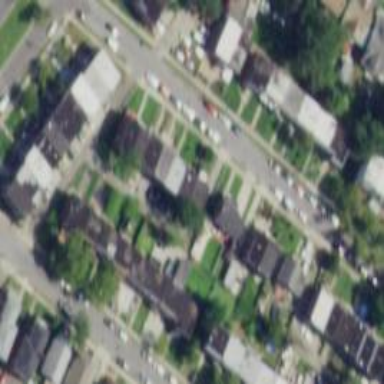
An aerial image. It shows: Alley classified as service road.